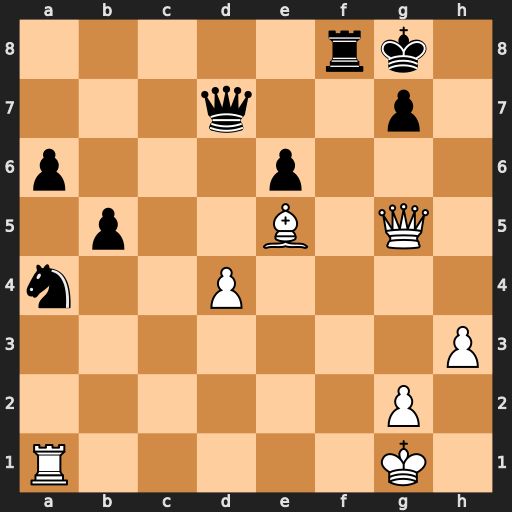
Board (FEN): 5rk1/3q2p1/p3p3/1p2B1Q1/n2P4/7P/6P1/R5K1
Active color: w
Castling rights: -
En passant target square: -
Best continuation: Rc1 Nb6 Rc7 Qxc7 Bxc7